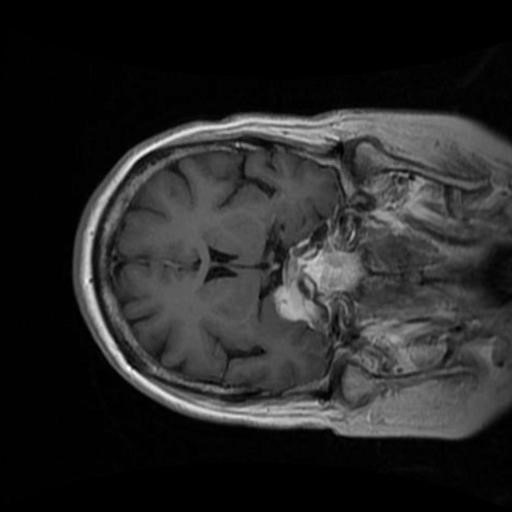
Label: brain_menin